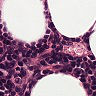
Metastatic tissue present: no